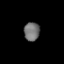
Tissue: prostate
Cell type: Fibroblasts
Senescence score: 0.7222
Nuclear area (px): 286
Mean DAPI intensity: 113.364